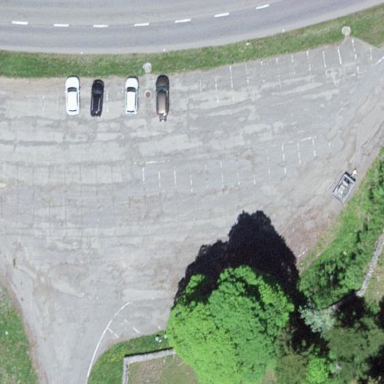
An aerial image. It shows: Parking area.